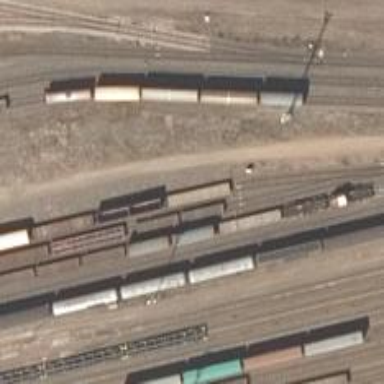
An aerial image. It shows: Railway signal.